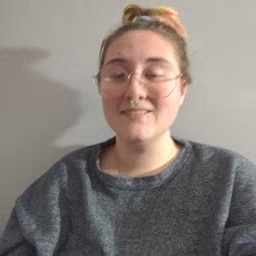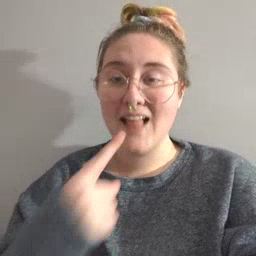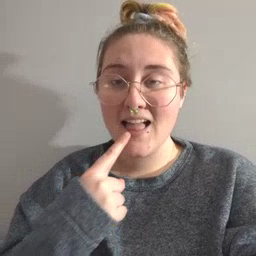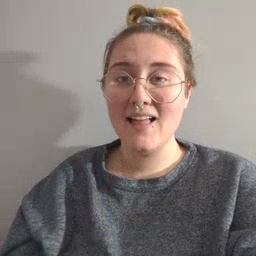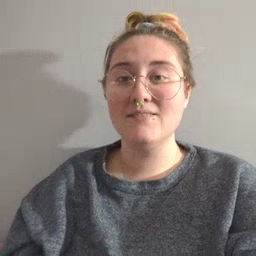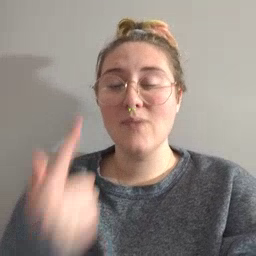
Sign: tongue